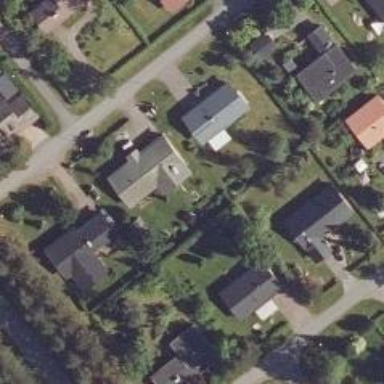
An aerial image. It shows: Peaceful suburb.